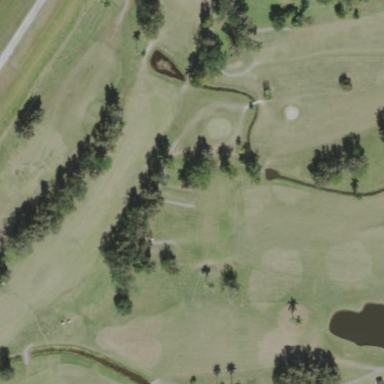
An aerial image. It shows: Golf course.